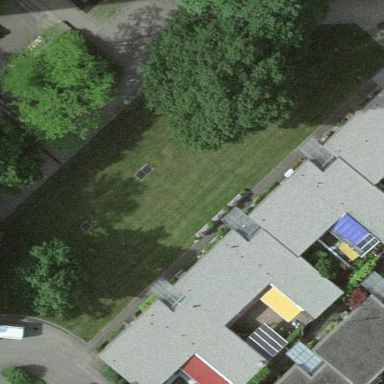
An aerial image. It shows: Terrace building.